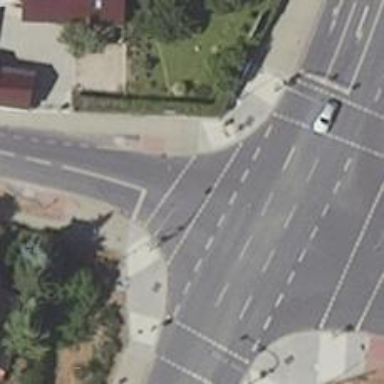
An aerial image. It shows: Asphalt path with traffic signals and cycleway crossing.